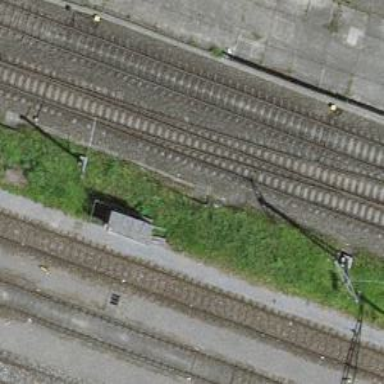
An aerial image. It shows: Railway siding with one electrified track and contact line.